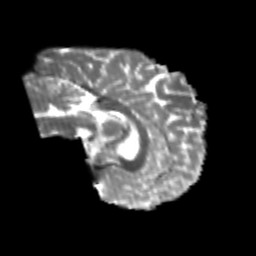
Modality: T2w
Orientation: sagittal
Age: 25
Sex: female
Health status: healthy
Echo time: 0.074 s